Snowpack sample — Snodgrass Mountain, Crested Butte, Colorado (2/4/25, 12:06 PM MST)
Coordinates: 38.923, -106.968
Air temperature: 35 °F
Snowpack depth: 80 cm
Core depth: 80 cm
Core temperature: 32 °F
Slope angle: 14°, slope face: 78°
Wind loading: low
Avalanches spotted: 0
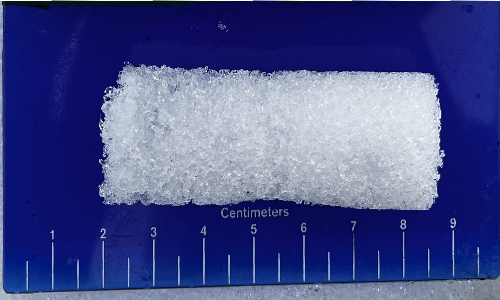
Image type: core
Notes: No avalanches nearby, unusually warm weather for the last month reported by residents, Collected 25 yards from treeline